Field crop: tomato
Growth stage: 1
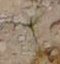
Species: cyperus